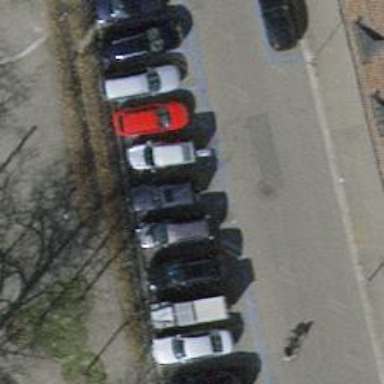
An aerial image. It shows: Parking lane designated for parking.